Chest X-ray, AP view. Patient: 55 years old, sex F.
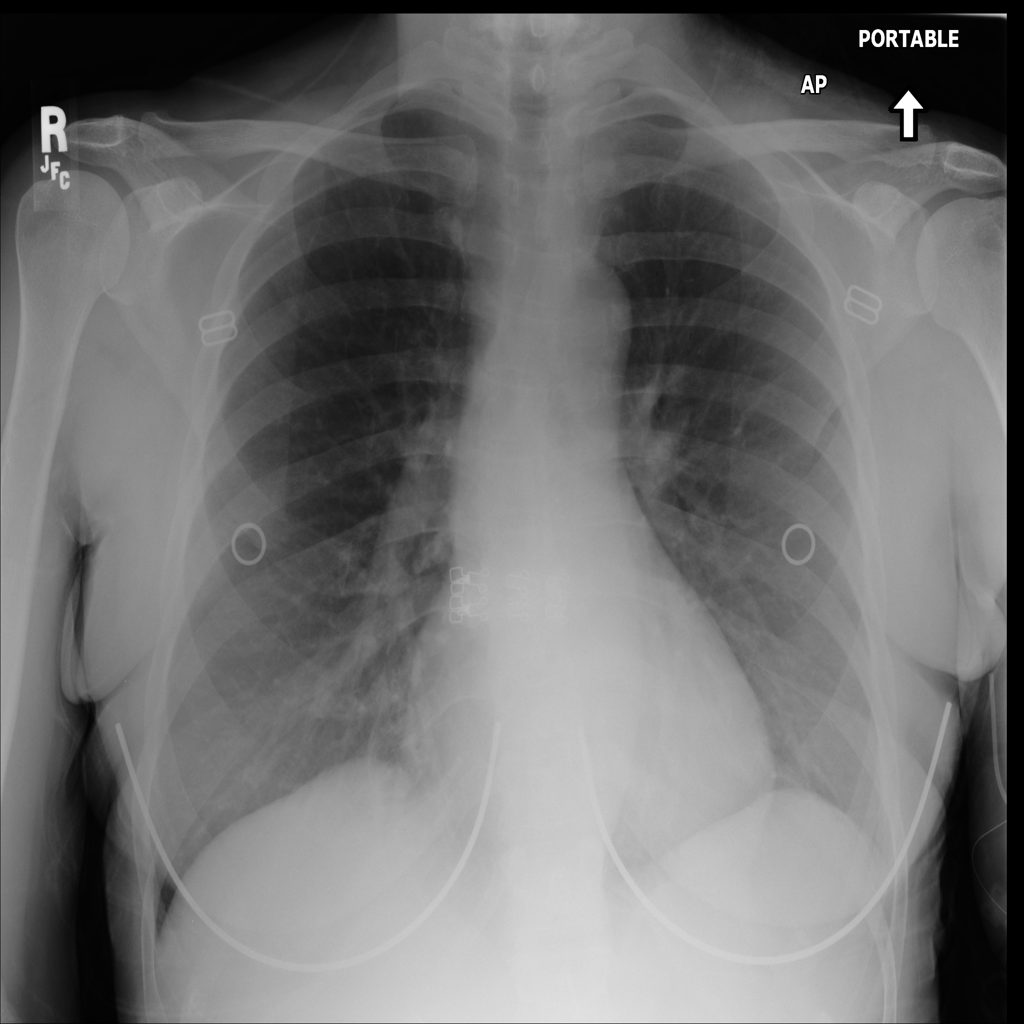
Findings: No Finding